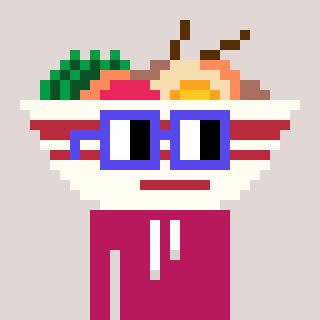
a pixel art character with square blue glasses, a noodles-shaped head and a darkpink-colored body on a warm background